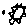
Label: sun